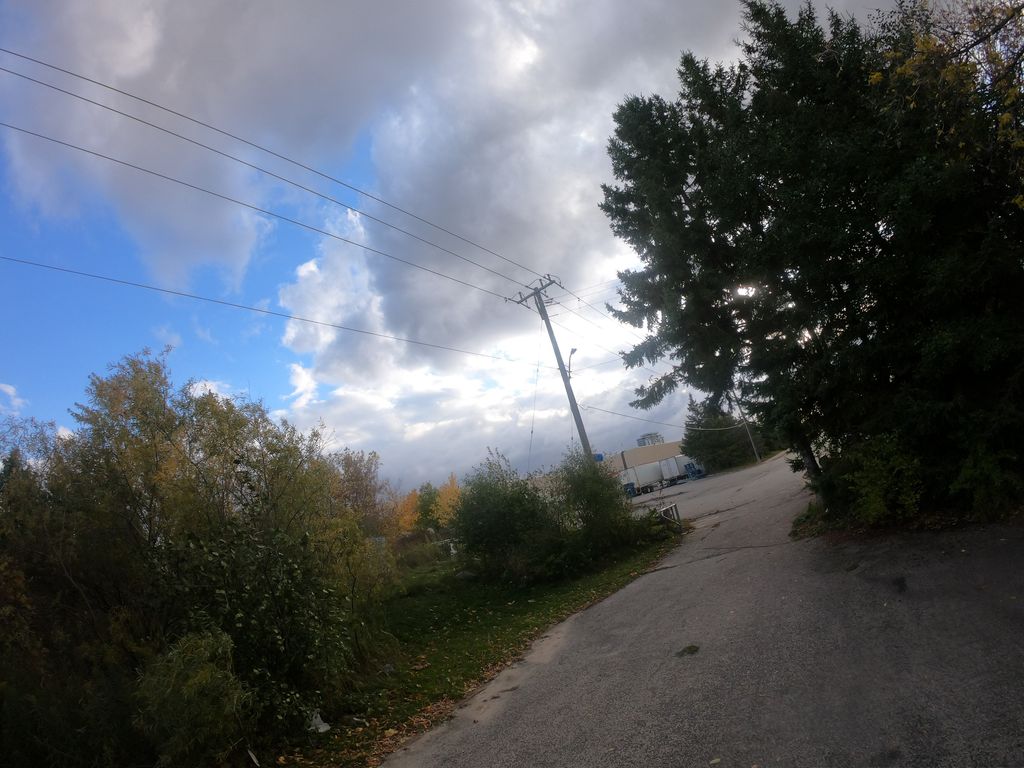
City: kitchener-waterloo